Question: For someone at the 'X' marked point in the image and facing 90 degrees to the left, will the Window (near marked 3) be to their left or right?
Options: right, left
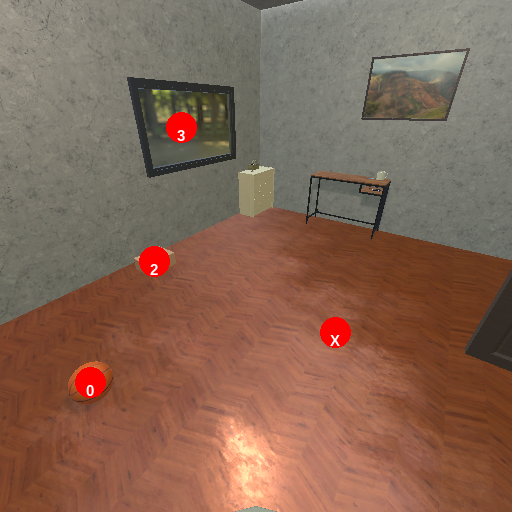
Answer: right